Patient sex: F
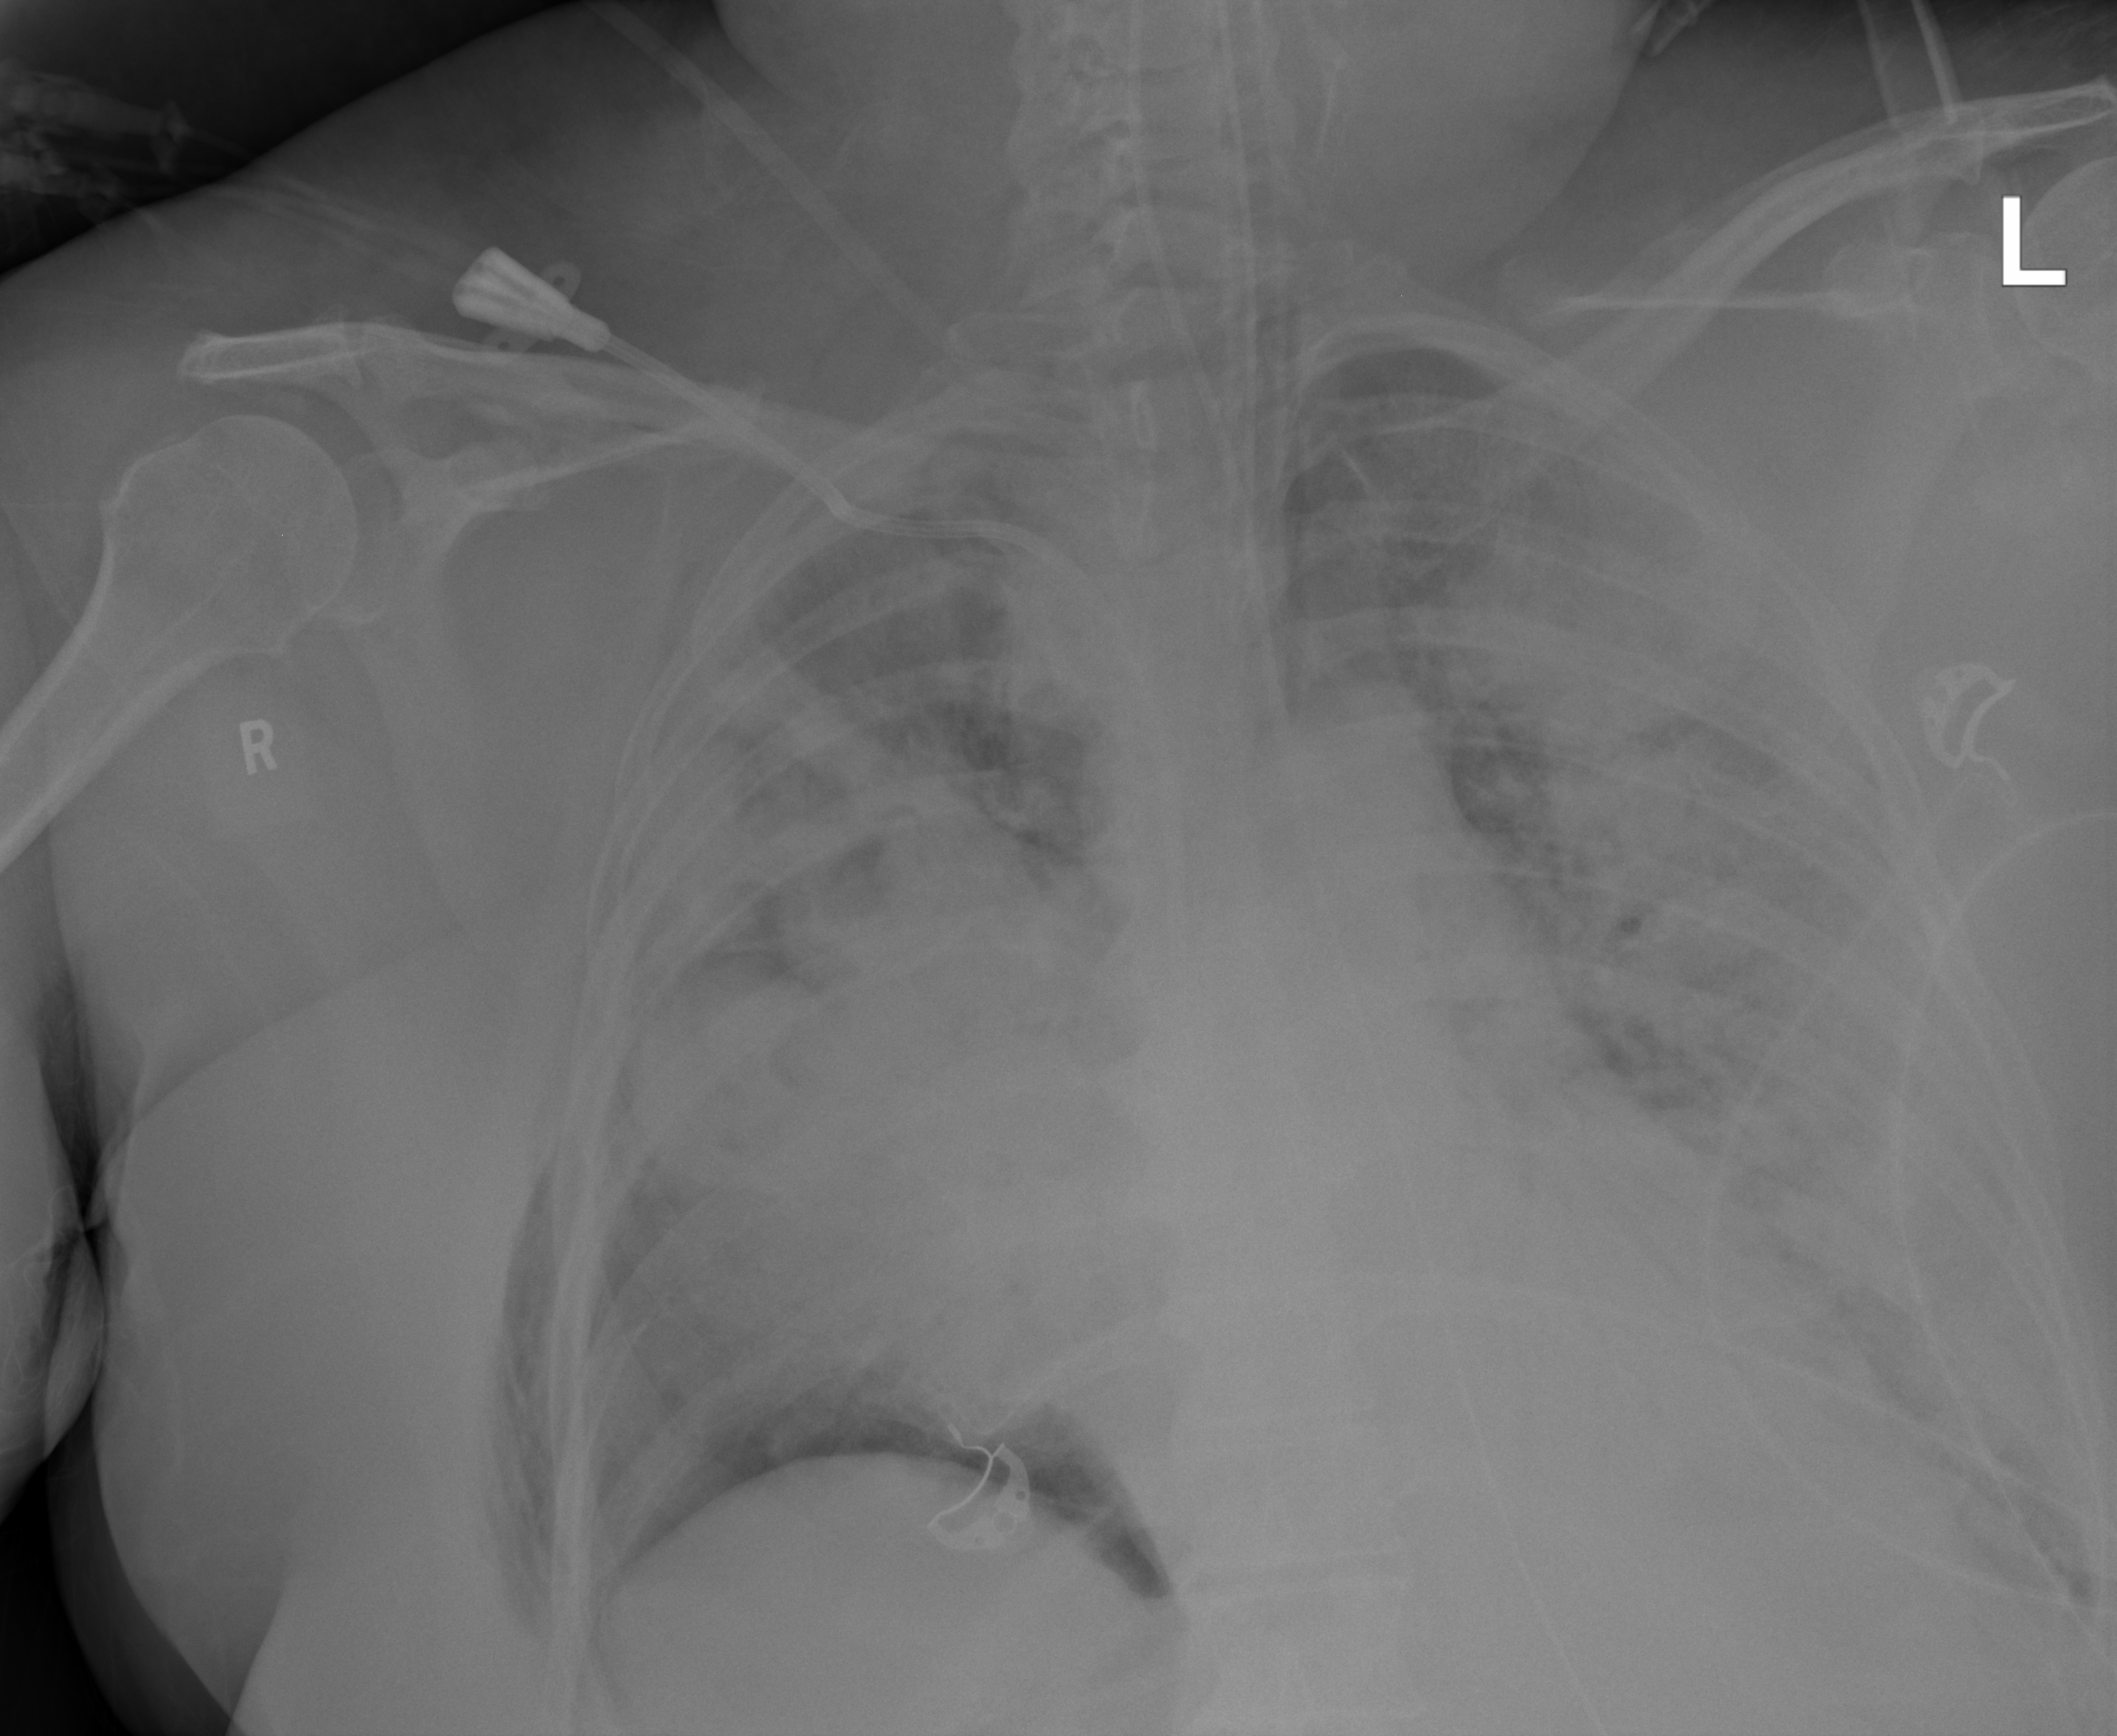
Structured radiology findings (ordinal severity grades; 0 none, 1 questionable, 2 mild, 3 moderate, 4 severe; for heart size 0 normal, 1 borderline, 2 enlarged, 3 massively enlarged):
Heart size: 0
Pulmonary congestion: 3
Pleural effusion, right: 0
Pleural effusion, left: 2
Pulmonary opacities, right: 3
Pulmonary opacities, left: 3
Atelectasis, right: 3
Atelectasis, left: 3